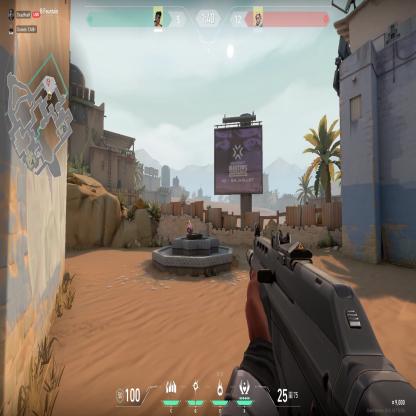
Label: enemy